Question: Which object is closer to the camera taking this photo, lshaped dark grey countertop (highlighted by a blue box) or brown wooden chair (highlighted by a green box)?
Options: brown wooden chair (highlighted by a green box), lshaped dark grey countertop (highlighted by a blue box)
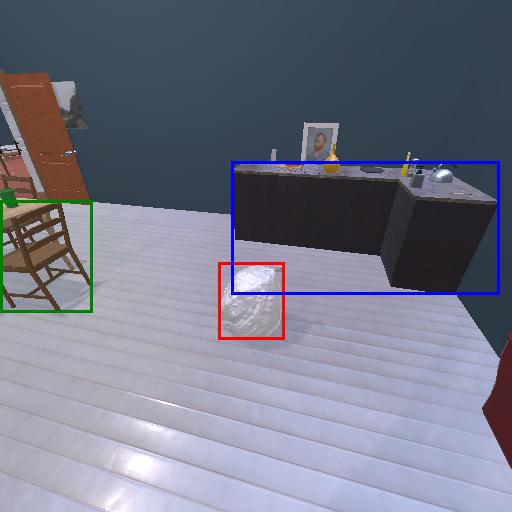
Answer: brown wooden chair (highlighted by a green box)